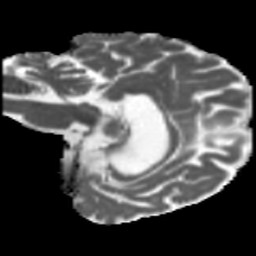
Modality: MD
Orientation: sagittal
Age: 53
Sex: female
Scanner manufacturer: siemens
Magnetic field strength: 3 T
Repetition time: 5.47 s
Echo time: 0.0854 s